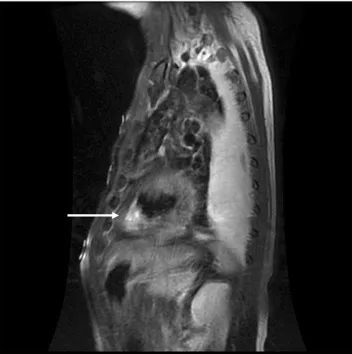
T2-weighted contrast-enhanced MRI view revealed gadolinium enhancement in the left ventricular wall, especially at the anterior-inferior wall of the left ventricle, consistent with myocarditis (a).
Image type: radiology (mri)